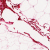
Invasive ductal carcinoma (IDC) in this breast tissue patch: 0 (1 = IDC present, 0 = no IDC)